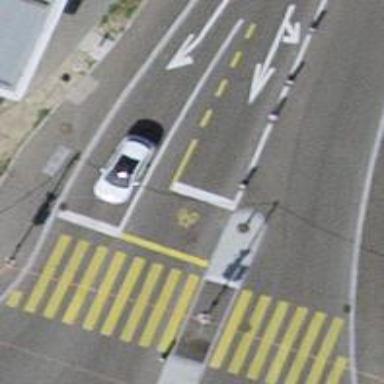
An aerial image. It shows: Road with traffic signals.